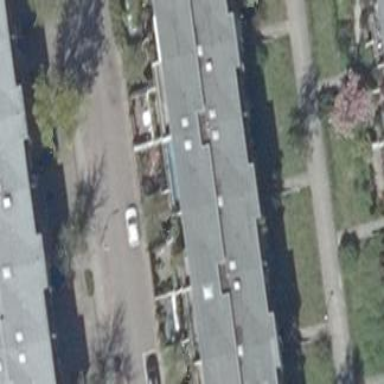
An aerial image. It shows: Building with apartments and flat roof.